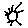
Label: sun